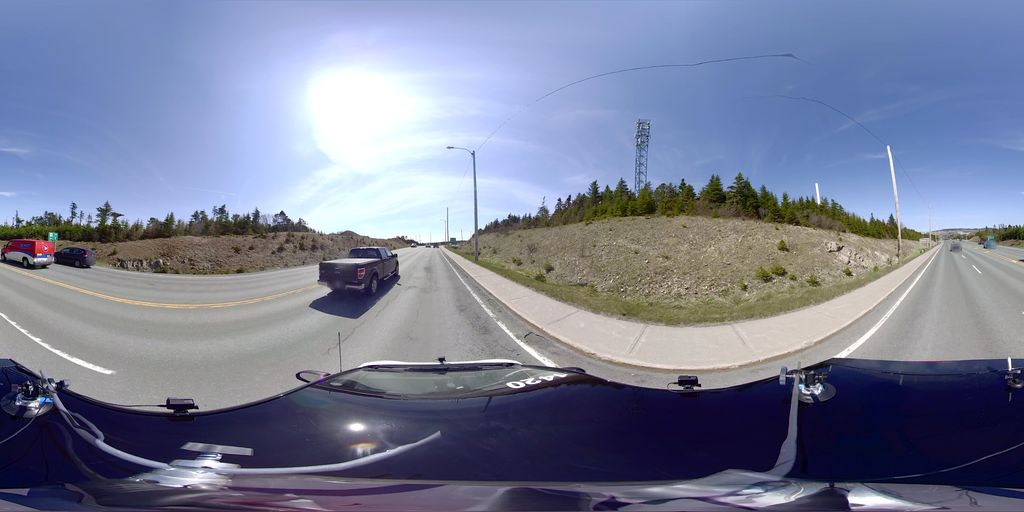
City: st_johns